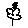
Label: flower